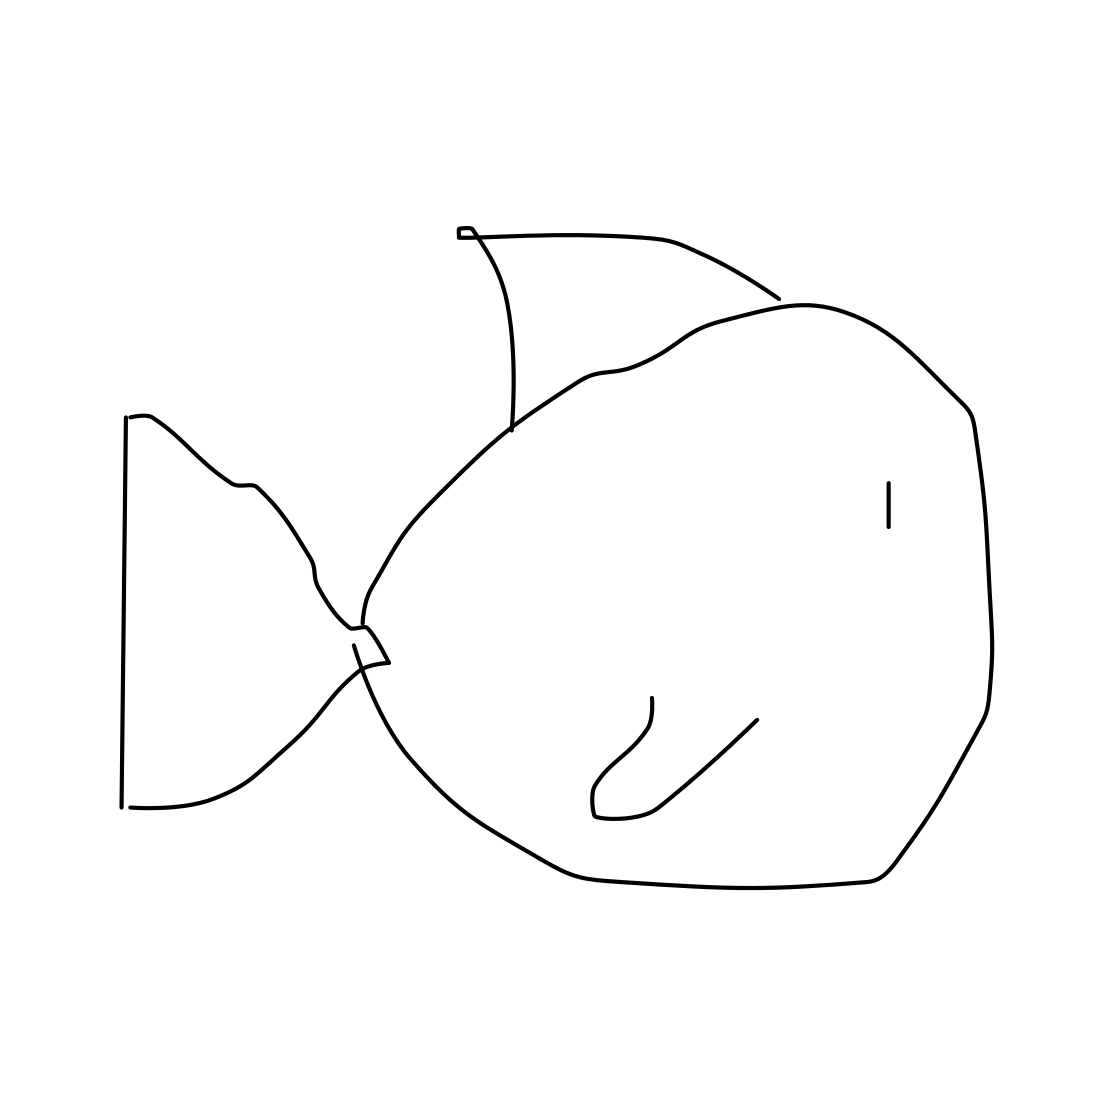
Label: fish